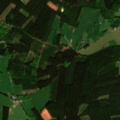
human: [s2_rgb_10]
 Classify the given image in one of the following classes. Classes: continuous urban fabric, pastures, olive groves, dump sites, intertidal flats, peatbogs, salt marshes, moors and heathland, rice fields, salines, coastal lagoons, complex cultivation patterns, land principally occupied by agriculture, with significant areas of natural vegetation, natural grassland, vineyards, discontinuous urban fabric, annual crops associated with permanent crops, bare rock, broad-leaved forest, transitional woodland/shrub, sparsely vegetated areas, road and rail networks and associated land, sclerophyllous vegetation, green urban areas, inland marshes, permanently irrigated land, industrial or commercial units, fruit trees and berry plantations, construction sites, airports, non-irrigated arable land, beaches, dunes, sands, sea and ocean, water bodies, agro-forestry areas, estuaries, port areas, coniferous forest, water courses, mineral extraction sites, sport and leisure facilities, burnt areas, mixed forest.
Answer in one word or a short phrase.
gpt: pastures, complex cultivation patterns, coniferous forest, mixed forest